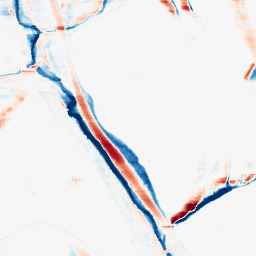
Category: morphological
Decomposition family: morphological_rect
Decomposition parameters: operation: average
width: 20
height: 3
Upsampling method: quartic
Upsampling parameters: scale: 8
Upsampling scale: 8